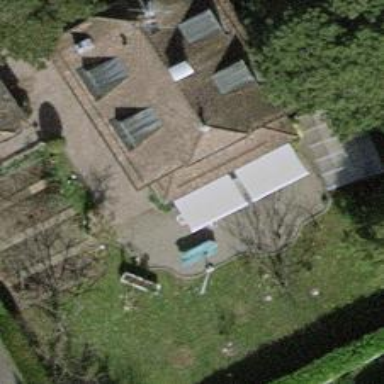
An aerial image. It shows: Garden enclosed by fence.